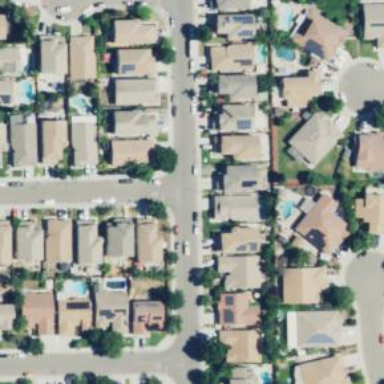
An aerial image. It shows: Neighborhood.